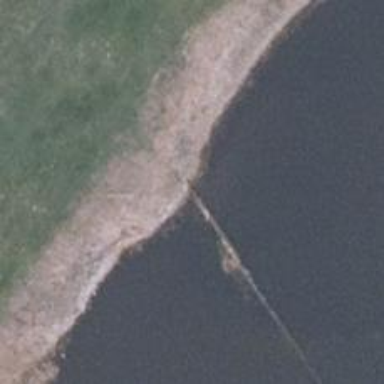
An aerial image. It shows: Breakwater structure.